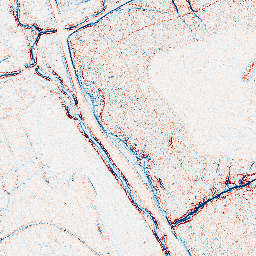
Category: classical
Decomposition family: uniform
Decomposition parameters: size: 3
Upsampling method: bicubic
Upsampling parameters: scale: 4
Upsampling scale: 4